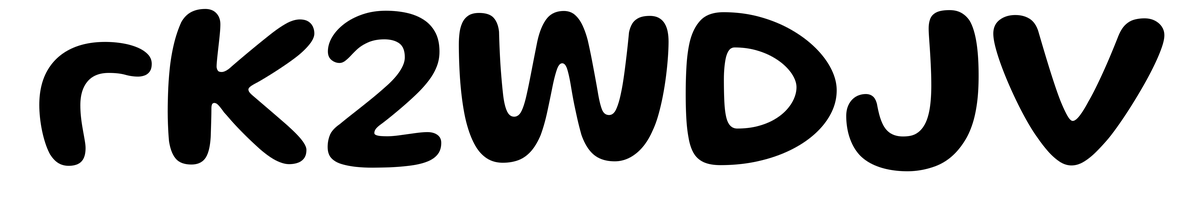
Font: Gluten_Medium